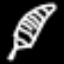
Label: leaf